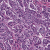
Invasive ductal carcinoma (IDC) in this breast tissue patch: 1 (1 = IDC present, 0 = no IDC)